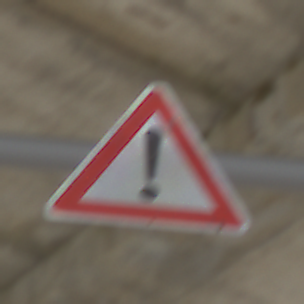
Verkehrszeichen: Gefahrenstelle
Umgebung: Roofed, Suburban
Tageszeit: MorningAfternoon
Wetter: PartlyCloudy
Licht: Natural
Jahreszeit: Winter
Kontrast: LowContrast